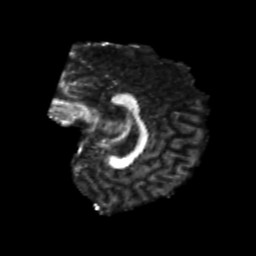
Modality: FA
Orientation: sagittal
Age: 21
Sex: male
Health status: healthy
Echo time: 0.074 s